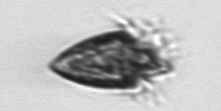
Label: Strombidium_tintinnodes